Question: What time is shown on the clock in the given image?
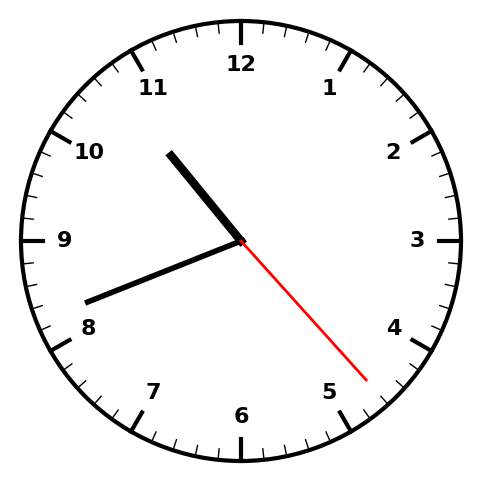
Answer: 10:41:23